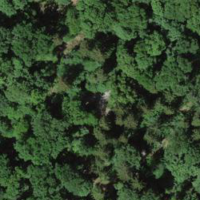
EUNIS habitat code: 44
Species observed at this site:
Lamium galeobdolon
Arum maculatum